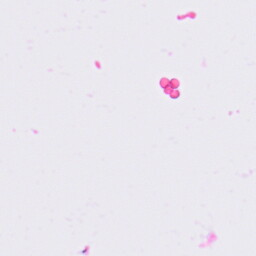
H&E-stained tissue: Lung